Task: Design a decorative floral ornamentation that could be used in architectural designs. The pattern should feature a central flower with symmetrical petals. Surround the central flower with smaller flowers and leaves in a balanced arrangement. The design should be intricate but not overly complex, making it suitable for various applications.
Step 825:
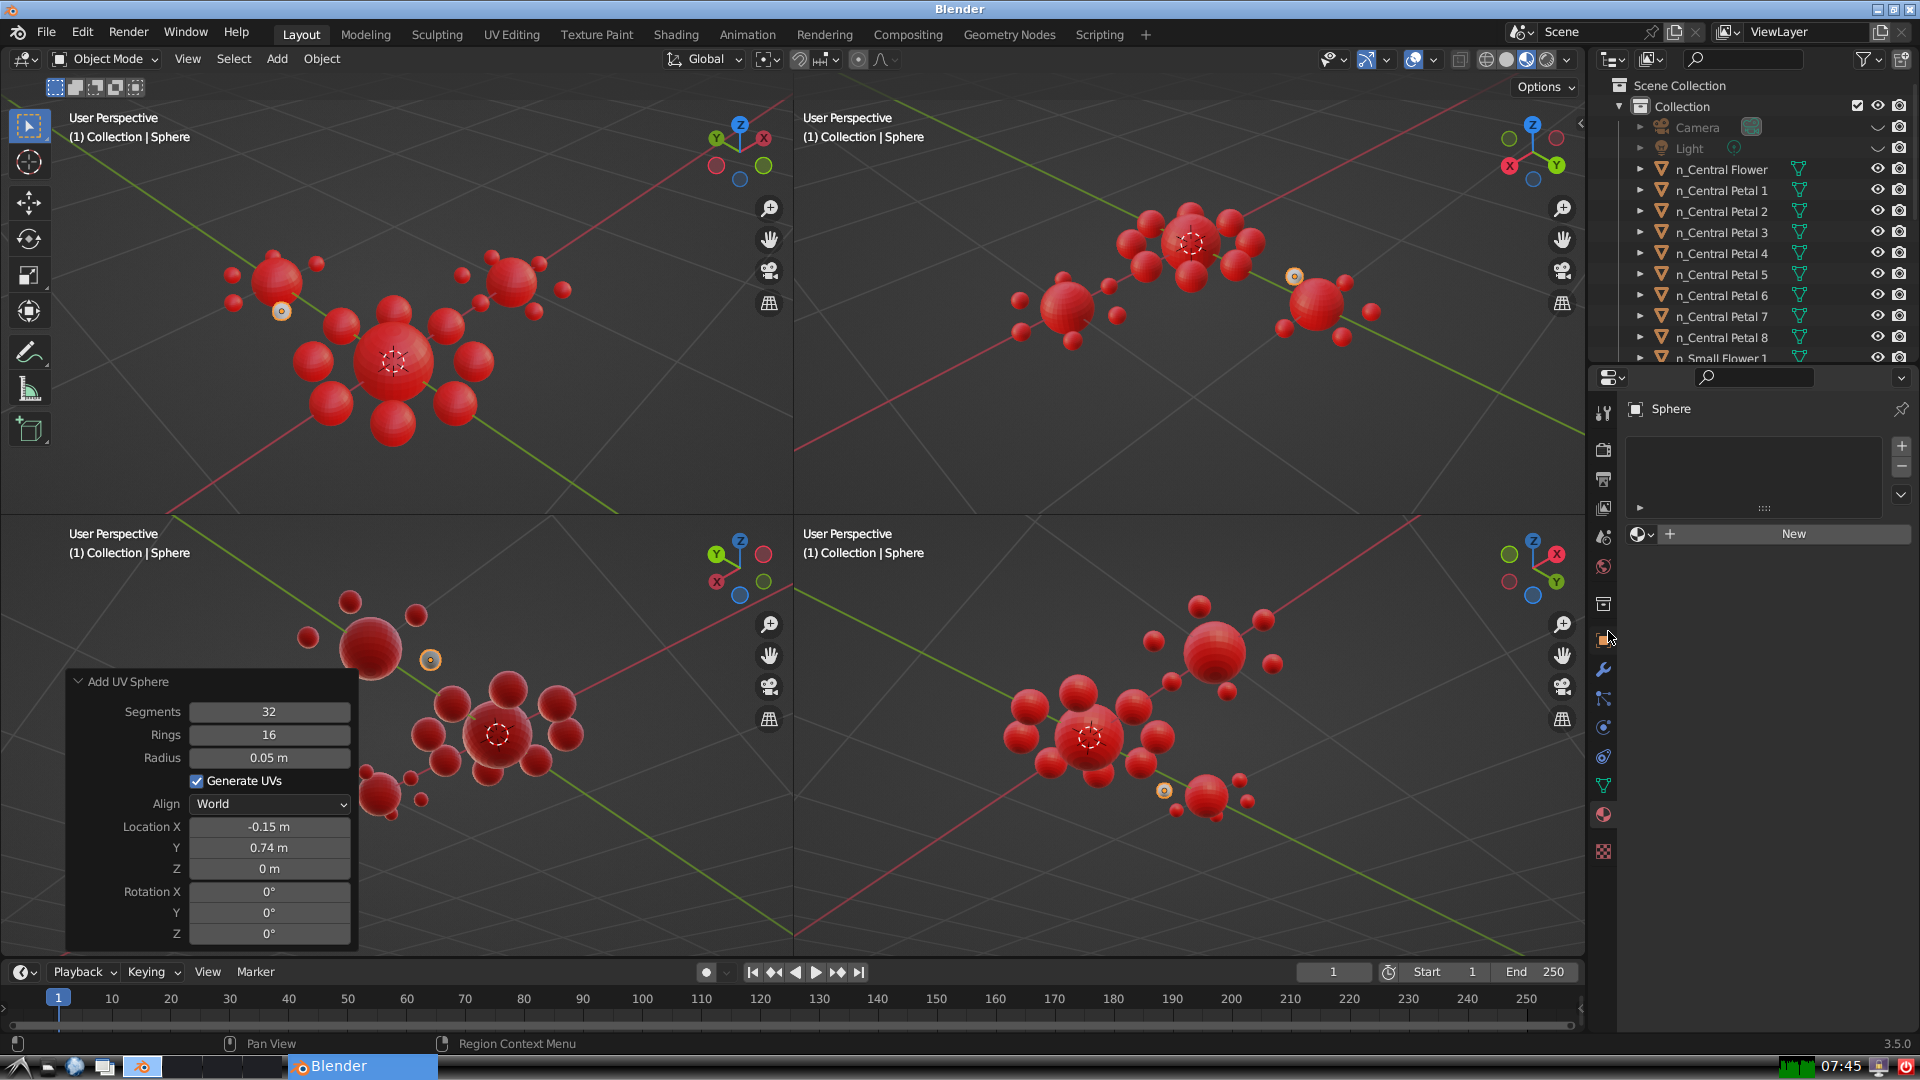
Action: click: no